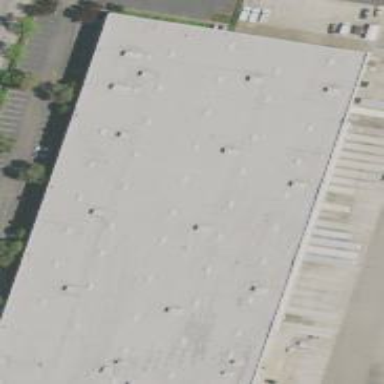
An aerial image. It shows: Warehouse.